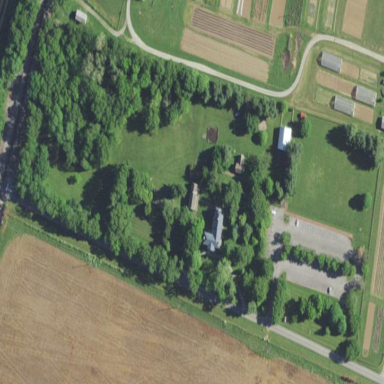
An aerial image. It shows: Historic plantation located within park area.